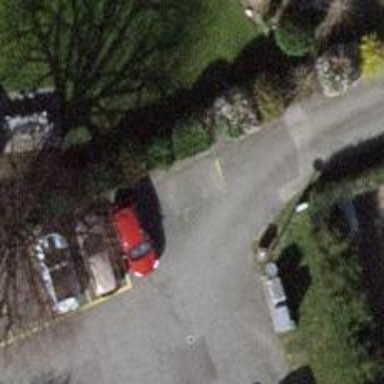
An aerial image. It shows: Alley classified as service road.